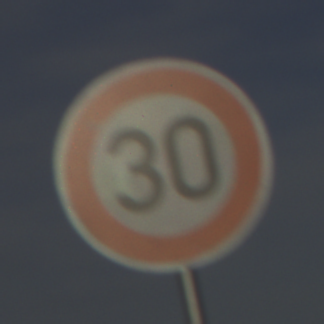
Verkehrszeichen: Geschwindigkeit30
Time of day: MorningAfternoon
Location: Outdoor (Suburban)
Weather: PartlyCloudy
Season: NotSpecified
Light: Natural